Interaction volume radius: 10 \u00c5
Interaction volume height: 10 \u00c5
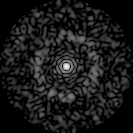
Disorder parameter: 0.8263